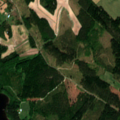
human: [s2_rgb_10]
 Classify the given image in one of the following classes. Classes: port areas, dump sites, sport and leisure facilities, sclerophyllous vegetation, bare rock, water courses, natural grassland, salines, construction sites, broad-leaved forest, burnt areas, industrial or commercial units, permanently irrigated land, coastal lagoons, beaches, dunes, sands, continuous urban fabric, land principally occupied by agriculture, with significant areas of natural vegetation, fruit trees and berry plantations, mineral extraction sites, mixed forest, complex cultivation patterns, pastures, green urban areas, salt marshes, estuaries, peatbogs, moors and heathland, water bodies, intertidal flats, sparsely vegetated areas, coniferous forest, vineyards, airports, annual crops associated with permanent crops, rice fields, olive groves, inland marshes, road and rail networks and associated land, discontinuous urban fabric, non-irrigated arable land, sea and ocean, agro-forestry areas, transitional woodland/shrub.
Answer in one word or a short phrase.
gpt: non-irrigated arable land, land principally occupied by agriculture, with significant areas of natural vegetation, coniferous forest, mixed forest, transitional woodland/shrub, water bodies